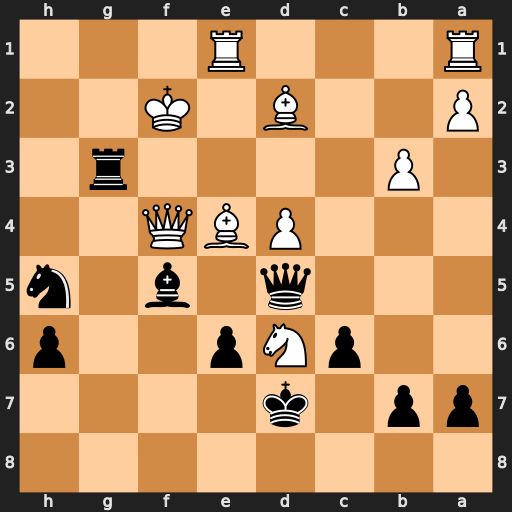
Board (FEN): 8/pp1k4/2pNp2p/3q1b1n/3PBQ2/1P4r1/P2B1K2/R3R3
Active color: b
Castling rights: -
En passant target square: -
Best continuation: Qxd4+ Qe3 Rxe3 Bxe3 Qb2+